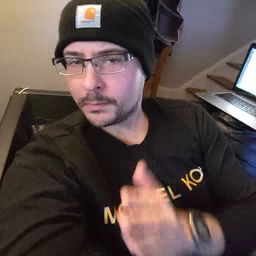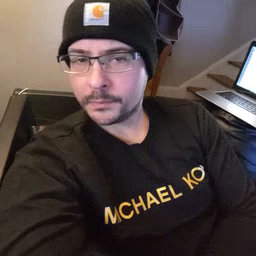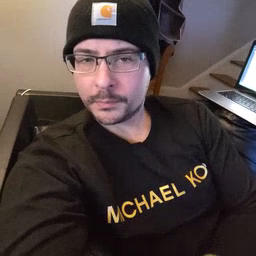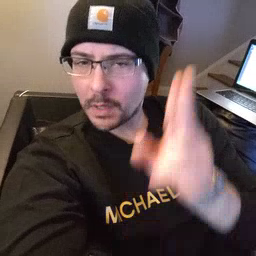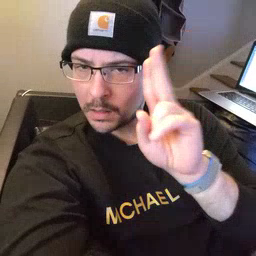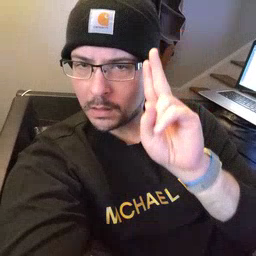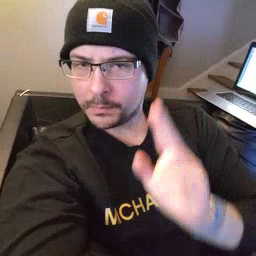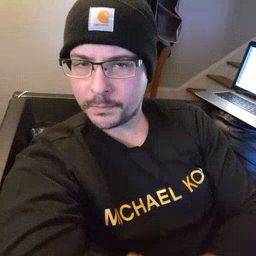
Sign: uncle